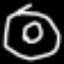
Label: donut